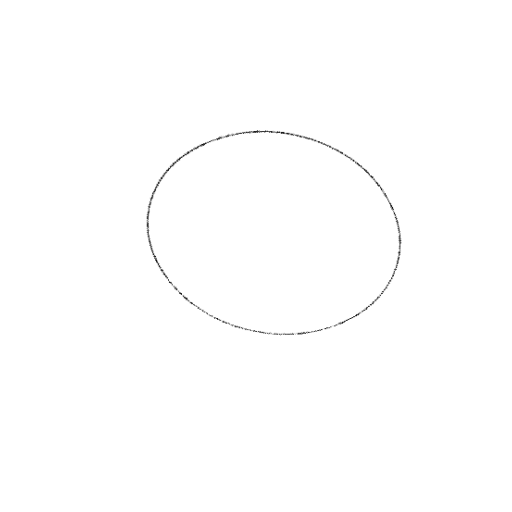
Crossing number: 0